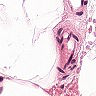
Metastatic tissue present: no